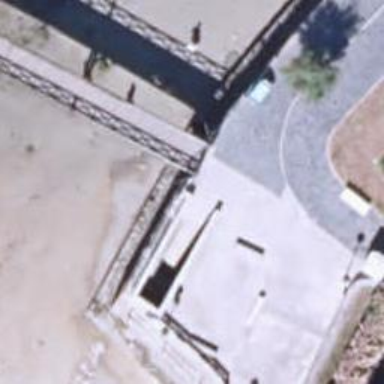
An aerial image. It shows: Footway on bridge.